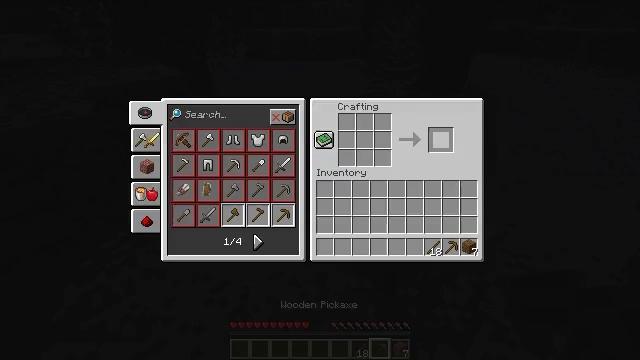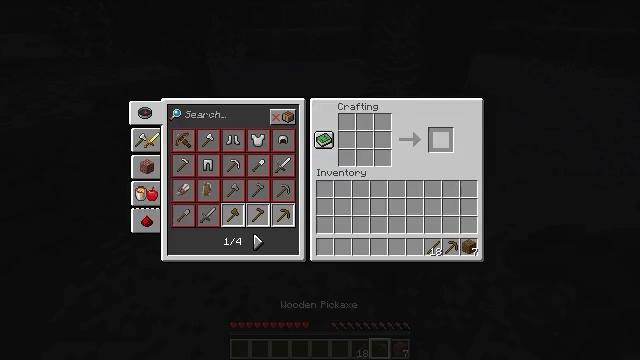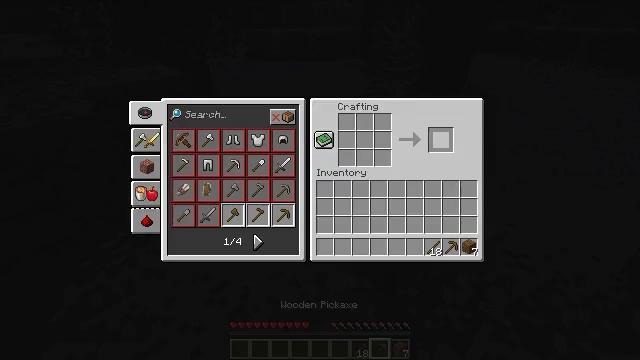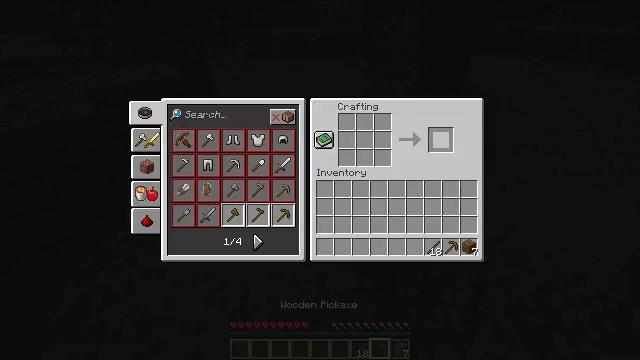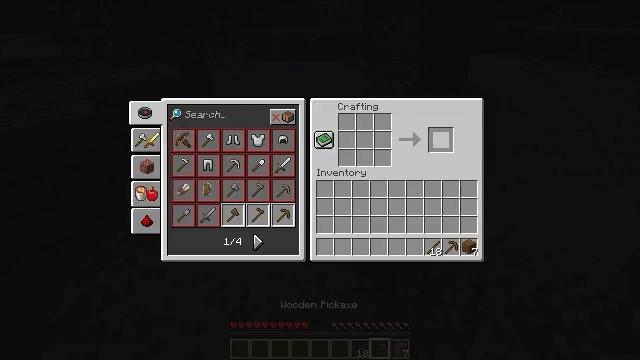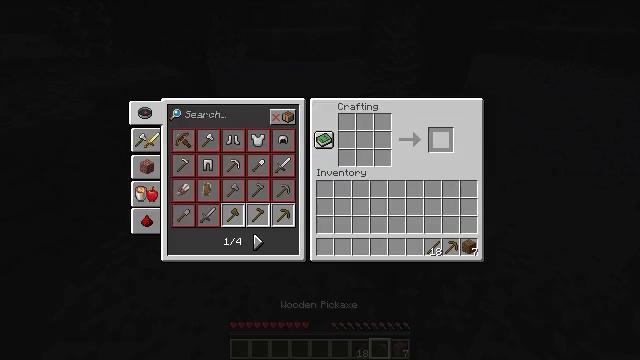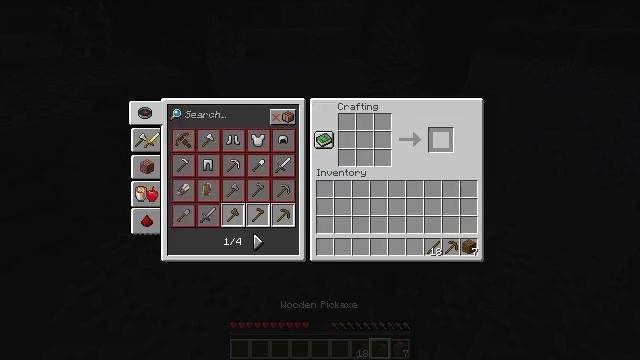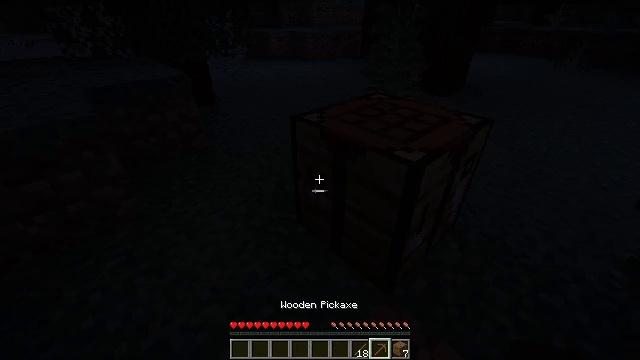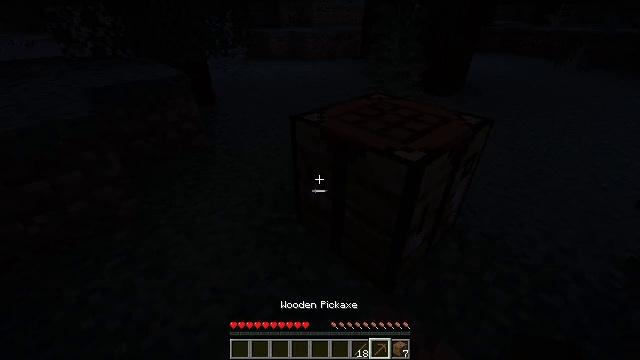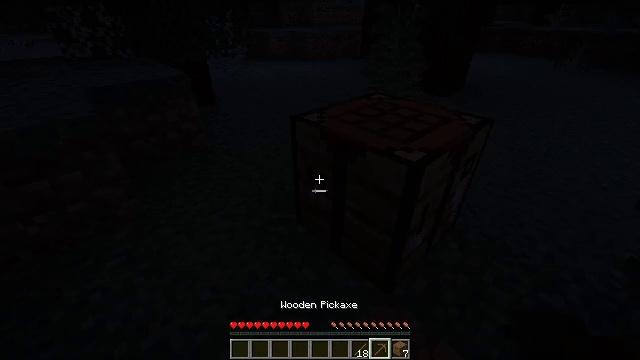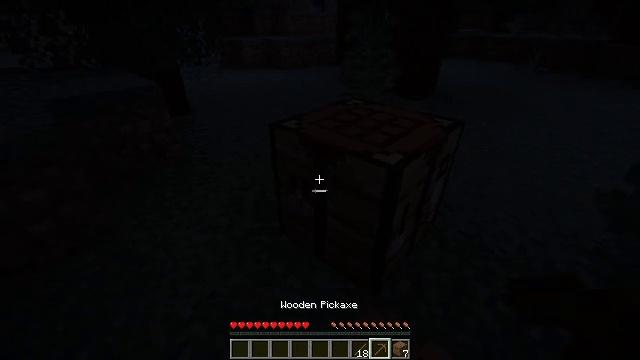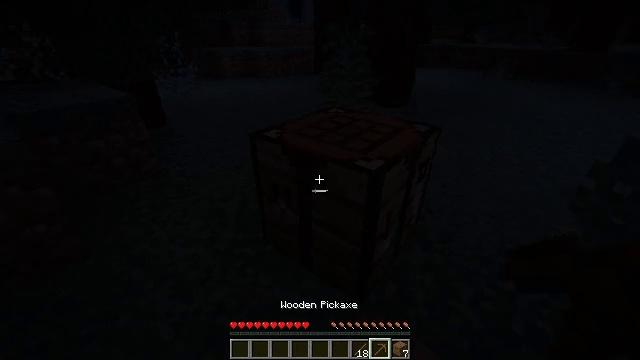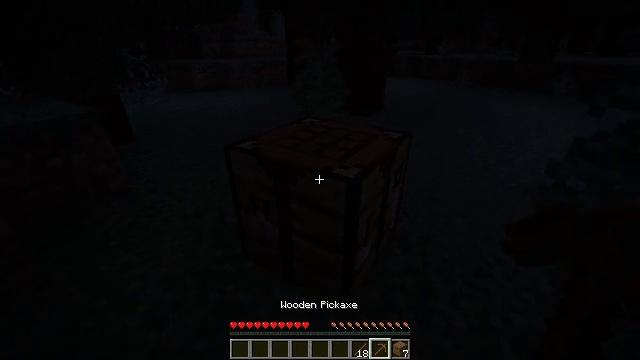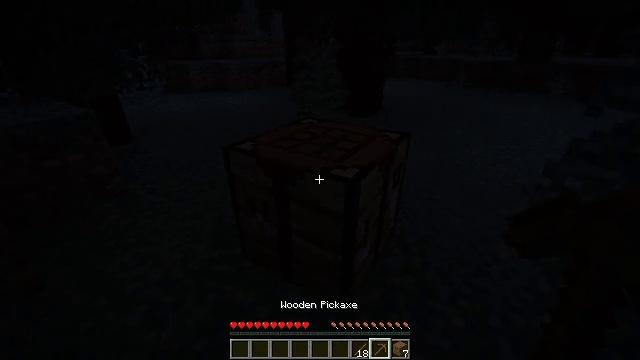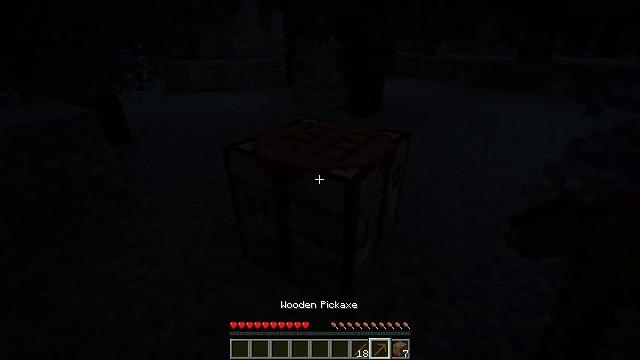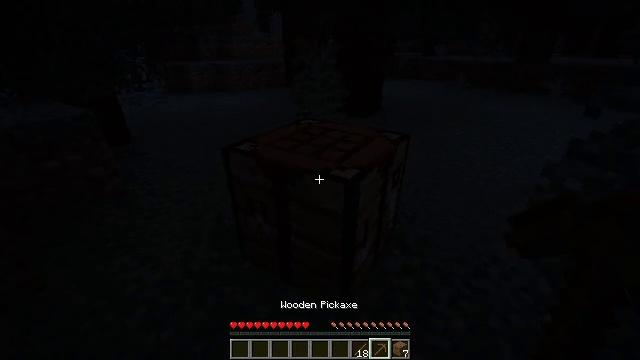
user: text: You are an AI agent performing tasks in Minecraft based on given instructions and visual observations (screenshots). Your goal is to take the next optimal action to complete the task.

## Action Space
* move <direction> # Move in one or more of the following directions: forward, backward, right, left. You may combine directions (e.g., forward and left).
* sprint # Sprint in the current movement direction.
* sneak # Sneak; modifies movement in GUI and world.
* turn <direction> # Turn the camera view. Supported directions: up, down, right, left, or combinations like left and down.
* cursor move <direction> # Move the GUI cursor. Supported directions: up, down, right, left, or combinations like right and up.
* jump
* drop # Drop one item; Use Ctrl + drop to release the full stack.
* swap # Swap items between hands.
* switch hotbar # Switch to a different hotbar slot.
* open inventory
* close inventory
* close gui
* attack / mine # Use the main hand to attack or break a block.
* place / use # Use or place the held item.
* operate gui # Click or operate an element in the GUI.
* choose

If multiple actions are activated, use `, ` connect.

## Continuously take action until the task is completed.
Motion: motion action
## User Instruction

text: Get the crafting table into the inventory.
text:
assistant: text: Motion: sneak, open gui
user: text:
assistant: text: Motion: no_op
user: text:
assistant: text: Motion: no_op
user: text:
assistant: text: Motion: no_op
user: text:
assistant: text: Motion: no_op
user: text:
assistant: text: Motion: no_op
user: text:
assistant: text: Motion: no_op
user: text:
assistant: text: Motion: close gui
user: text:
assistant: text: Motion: open inventory
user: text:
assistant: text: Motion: turn right and up
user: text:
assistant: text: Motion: turn right and up
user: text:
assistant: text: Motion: turn right and up
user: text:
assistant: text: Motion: no_op
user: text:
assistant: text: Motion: no_op
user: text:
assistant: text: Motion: no_op
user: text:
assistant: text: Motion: no_op
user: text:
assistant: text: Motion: no_op
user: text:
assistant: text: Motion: no_op
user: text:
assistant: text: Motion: no_op
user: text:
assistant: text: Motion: move forward
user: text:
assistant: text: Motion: move forward
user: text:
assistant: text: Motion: move forward, turn down
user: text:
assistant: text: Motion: move forward, turn right and down
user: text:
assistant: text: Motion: turn down
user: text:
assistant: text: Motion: attack / mine
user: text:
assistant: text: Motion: attack / mine
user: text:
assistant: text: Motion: attack / mine
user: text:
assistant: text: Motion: attack / mine
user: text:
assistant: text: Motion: attack / mine
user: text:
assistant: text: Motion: attack / mine